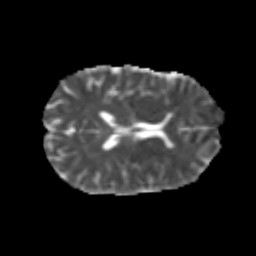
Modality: MD
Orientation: axial
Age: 24
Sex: female
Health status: healthy
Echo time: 0.074 s